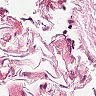
Metastatic tissue present: no